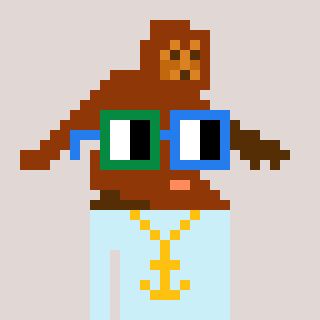
a pixel art character with square green and blue glasses, a bigfoot-shaped head and a cold-colored body on a warm background